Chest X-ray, PA view. Patient: 35 years old, sex M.
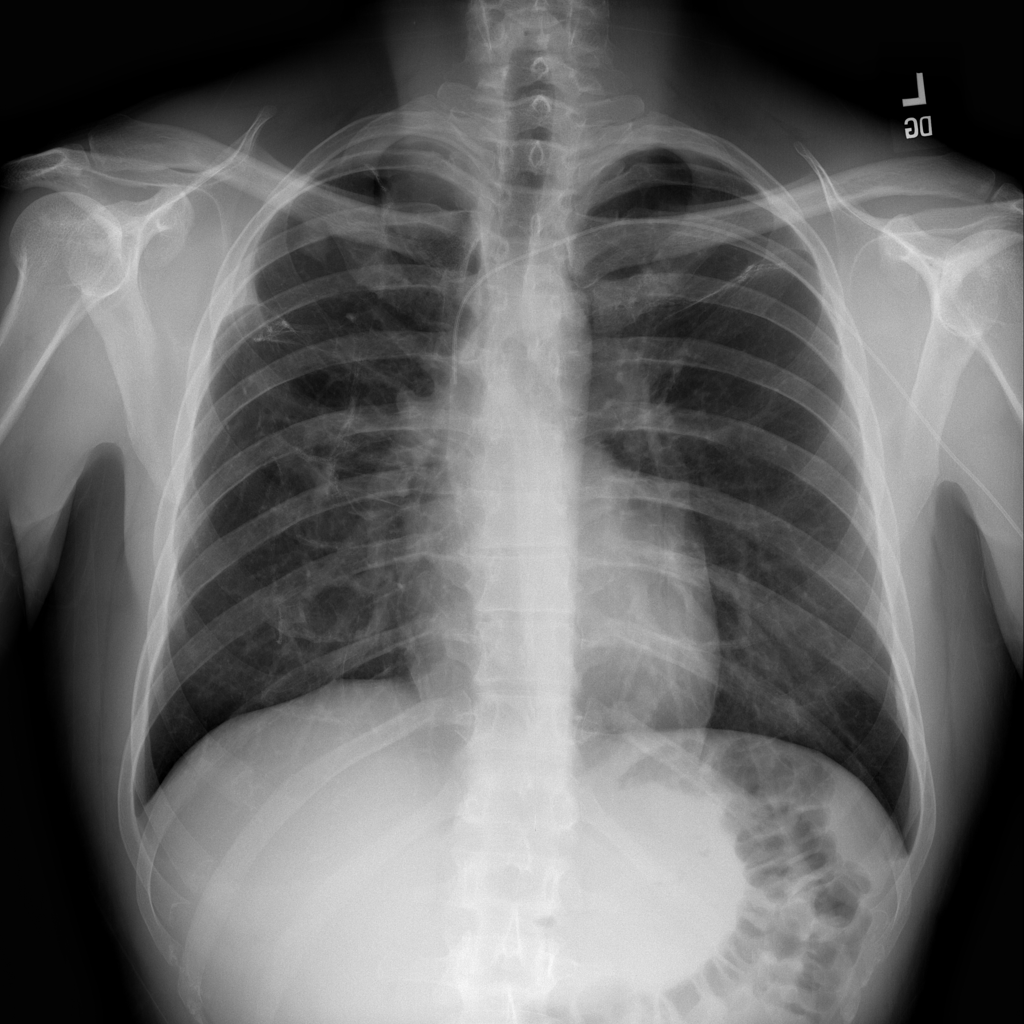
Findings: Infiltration